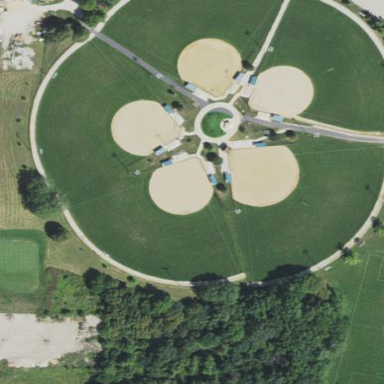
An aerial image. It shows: Baseball pitch for leisure and sports activities.